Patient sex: M
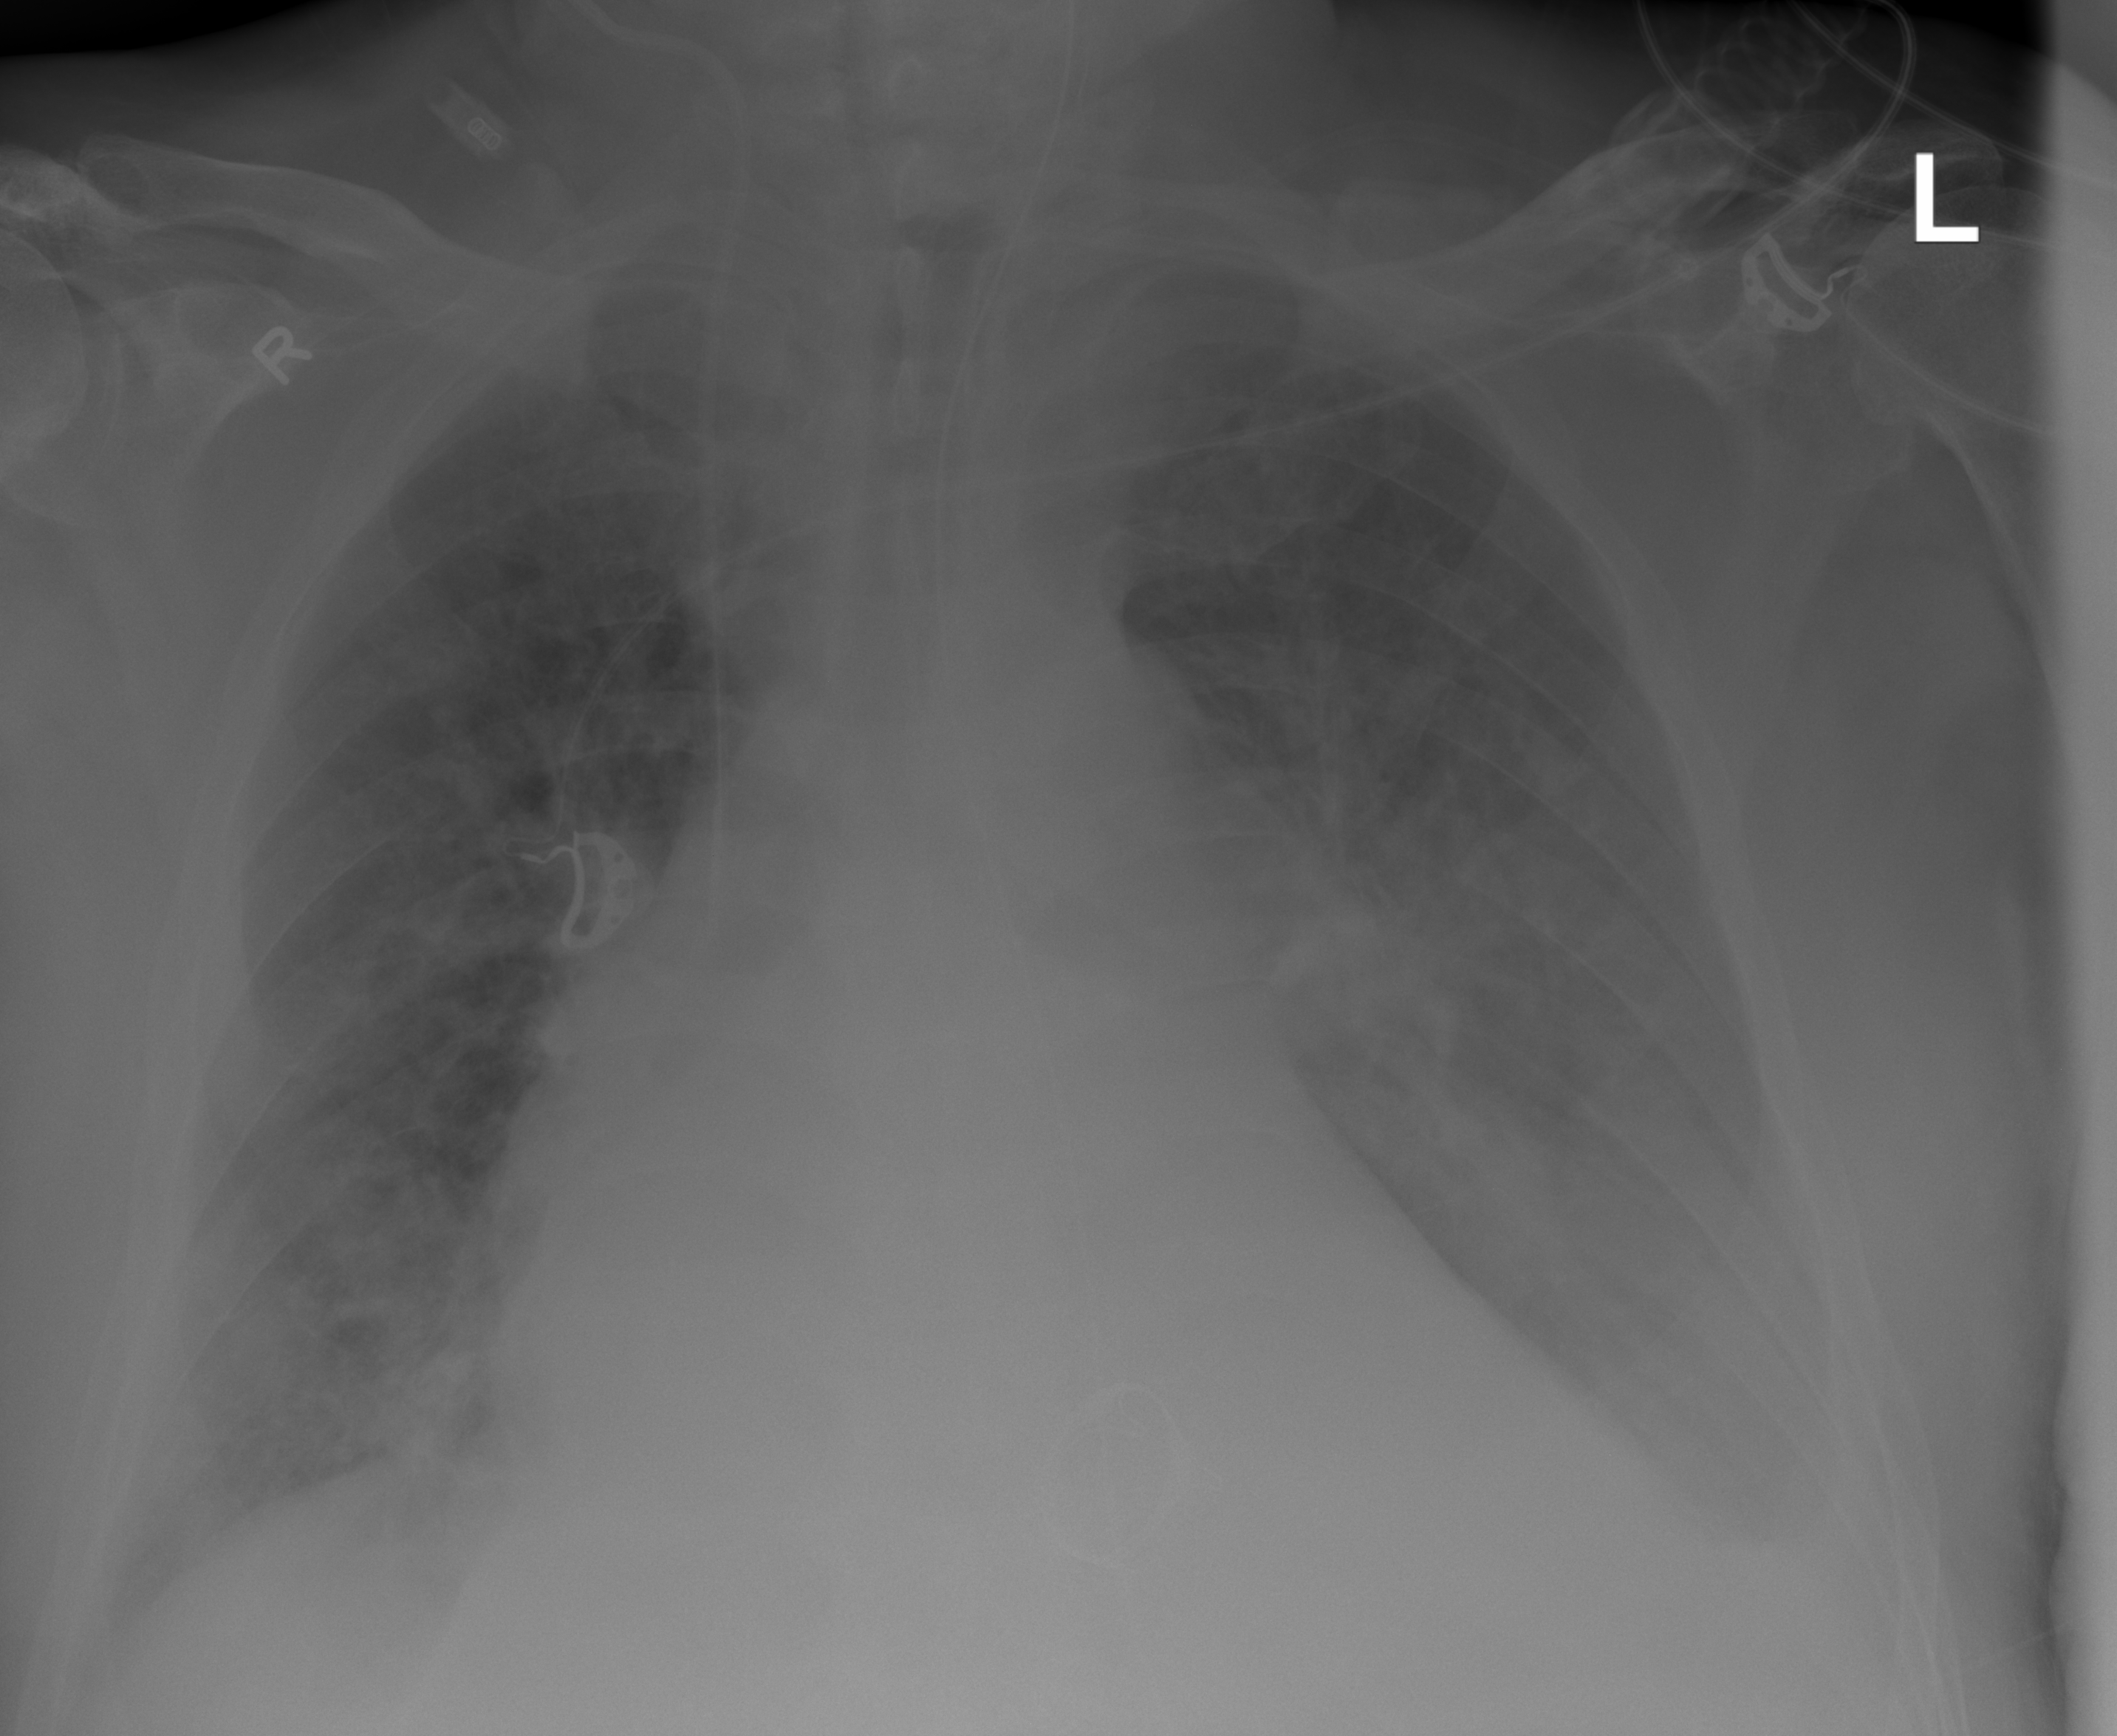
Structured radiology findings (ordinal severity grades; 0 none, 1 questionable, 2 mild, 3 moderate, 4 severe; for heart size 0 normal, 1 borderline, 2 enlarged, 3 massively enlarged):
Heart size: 2
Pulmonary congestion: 2
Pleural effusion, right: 0
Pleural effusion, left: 2
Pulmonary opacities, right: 2
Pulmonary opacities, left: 3
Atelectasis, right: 2
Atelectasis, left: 2